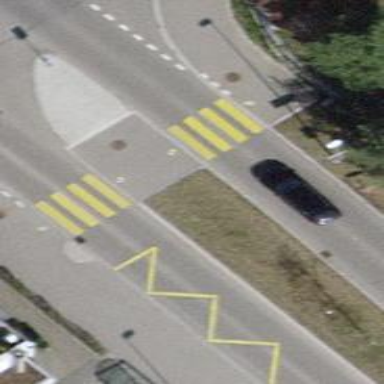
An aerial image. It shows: Asphalt footway with marked crossing. The footway and the cycleway both have asphalt surfaces.